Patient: sex M, age 68
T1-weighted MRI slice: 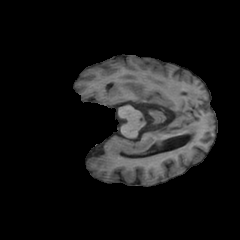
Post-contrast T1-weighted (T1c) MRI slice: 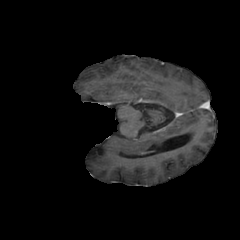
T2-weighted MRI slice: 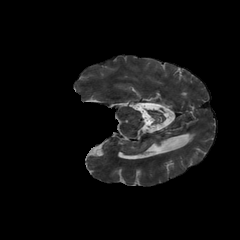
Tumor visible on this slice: no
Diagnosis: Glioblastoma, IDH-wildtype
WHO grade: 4